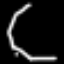
Label: octagon